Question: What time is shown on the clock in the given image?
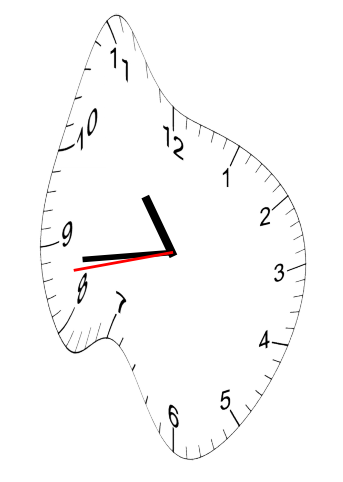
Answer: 10:43:43